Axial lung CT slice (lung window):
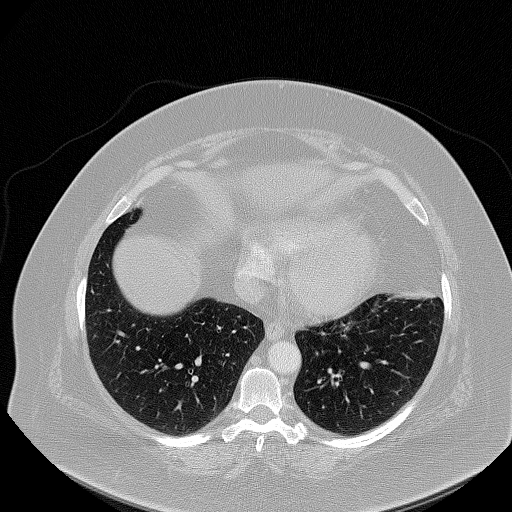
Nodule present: no